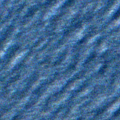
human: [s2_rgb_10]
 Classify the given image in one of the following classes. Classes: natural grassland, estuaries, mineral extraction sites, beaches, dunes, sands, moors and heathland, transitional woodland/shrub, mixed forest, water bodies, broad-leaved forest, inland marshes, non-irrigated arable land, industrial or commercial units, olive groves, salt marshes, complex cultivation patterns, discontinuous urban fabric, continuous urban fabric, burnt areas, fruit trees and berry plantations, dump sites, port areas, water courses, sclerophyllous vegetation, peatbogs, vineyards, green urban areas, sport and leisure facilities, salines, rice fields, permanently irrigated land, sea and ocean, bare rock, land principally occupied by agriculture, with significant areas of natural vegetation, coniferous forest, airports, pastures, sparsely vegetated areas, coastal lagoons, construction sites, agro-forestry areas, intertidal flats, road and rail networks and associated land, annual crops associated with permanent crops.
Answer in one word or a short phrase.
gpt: sea and ocean